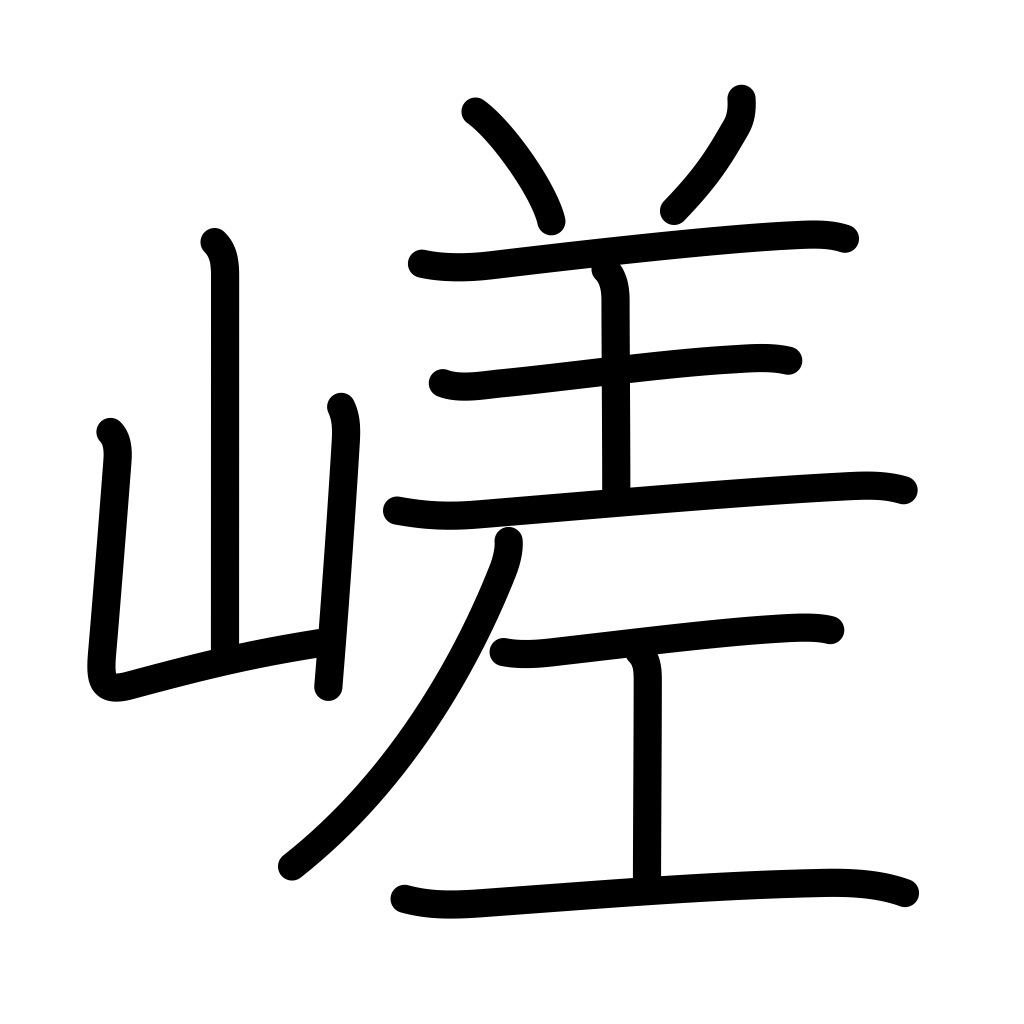
Meaning: steep, craggy, rugged